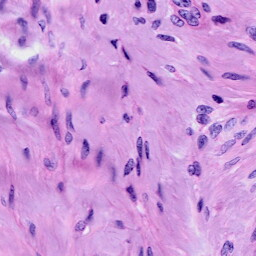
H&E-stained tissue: Cervix